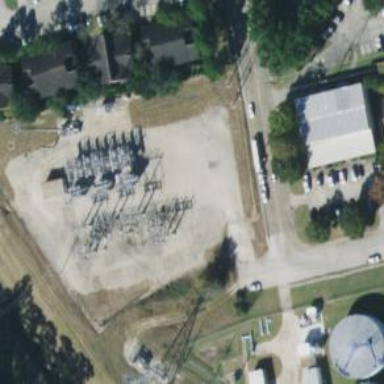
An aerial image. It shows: Outdoor power substation surrounded by fence. The substation is specifically for distribution purposes.